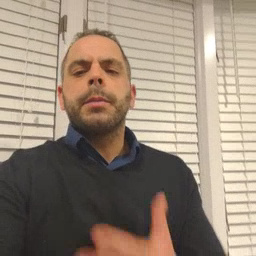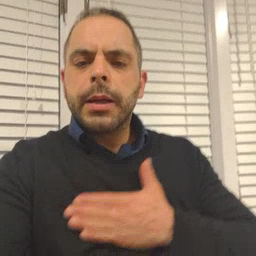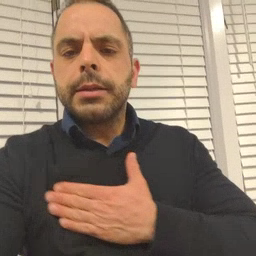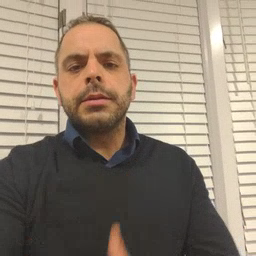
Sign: please